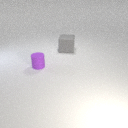
large gray rubber cube behind small purple rubber cylinder